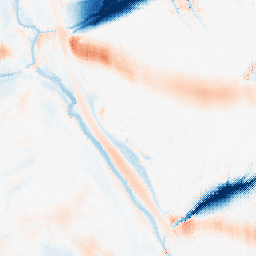
Category: morphological
Decomposition family: morphological_ellipse
Decomposition parameters: operation: average
width: 50
height: 30
Upsampling method: regularized
Upsampling parameters: scale: 4
lambda_reg: 0.1
Upsampling scale: 4